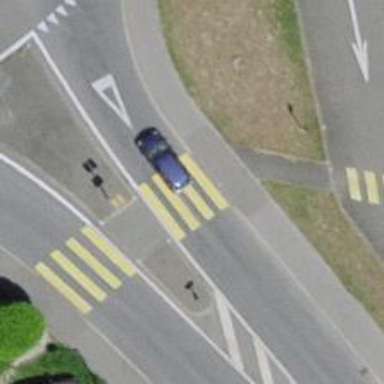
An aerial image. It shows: Uncontrolled crossing on the road.